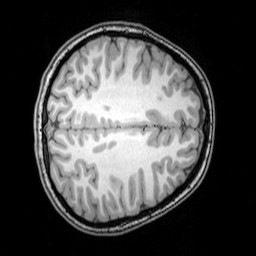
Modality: T1w
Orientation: axial
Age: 23
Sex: female
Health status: healthy
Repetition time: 0.081 s
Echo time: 0.037 s